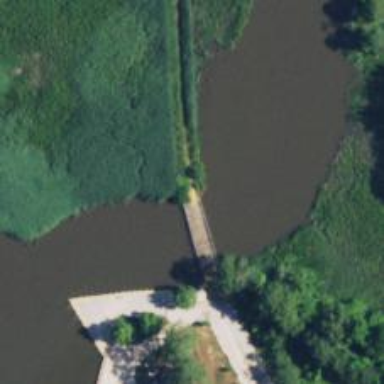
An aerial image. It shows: Abandoned bridge over disused road.